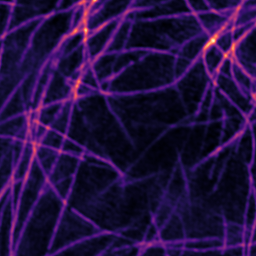
Label: Super-resolution Microtubules image